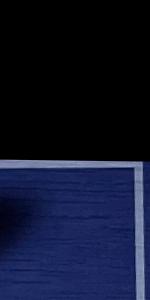
Label: Empty